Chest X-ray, PA view. Patient: 57 years old, sex F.
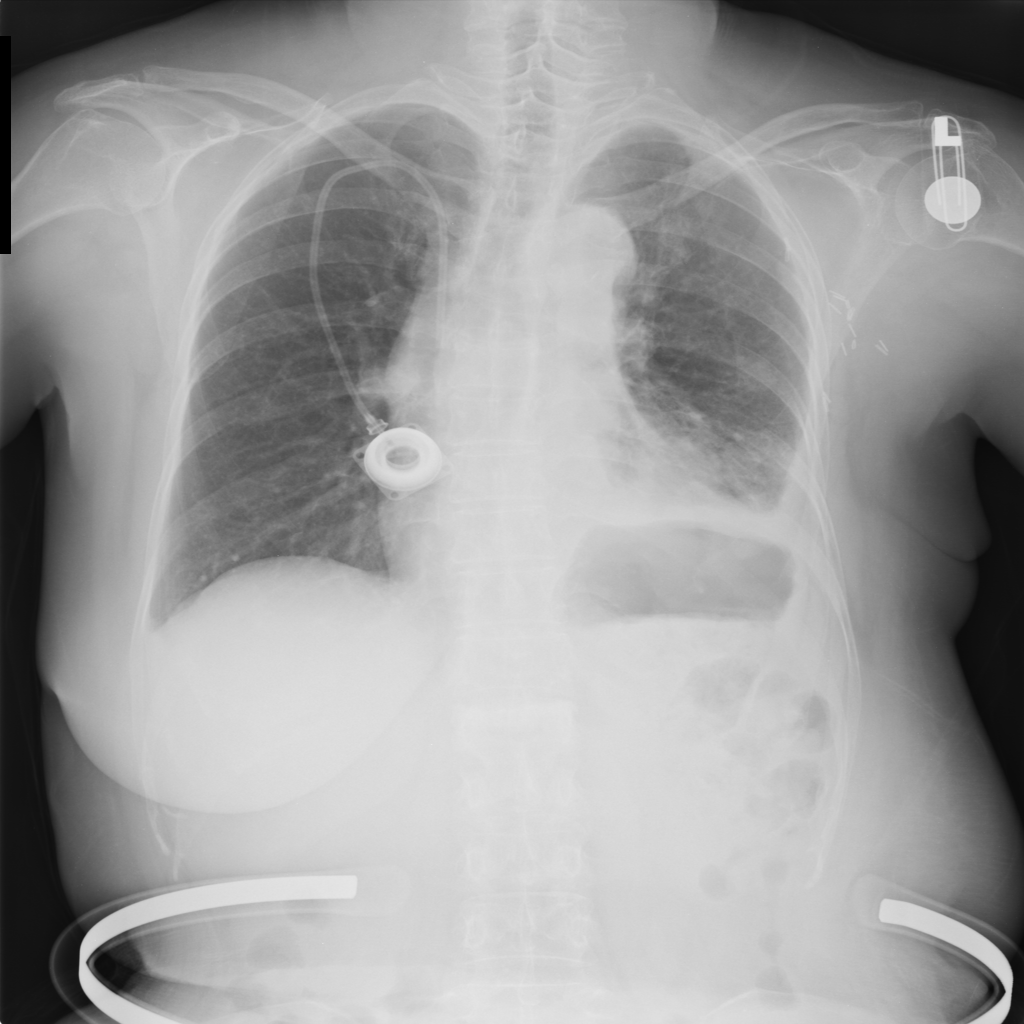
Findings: Atelectasis, Effusion, Infiltration, Nodule